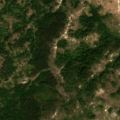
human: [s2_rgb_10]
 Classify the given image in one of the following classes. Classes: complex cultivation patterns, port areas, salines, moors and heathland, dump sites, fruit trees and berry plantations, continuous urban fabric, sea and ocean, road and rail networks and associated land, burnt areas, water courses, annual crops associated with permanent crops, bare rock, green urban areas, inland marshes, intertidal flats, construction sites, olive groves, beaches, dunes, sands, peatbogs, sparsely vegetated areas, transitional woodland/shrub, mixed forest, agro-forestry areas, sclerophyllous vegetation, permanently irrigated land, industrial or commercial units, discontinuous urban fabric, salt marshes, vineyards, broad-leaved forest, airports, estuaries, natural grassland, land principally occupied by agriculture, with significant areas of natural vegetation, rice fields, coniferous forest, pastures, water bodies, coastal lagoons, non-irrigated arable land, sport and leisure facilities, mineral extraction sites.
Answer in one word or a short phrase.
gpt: broad-leaved forest, mixed forest, natural grassland, transitional woodland/shrub